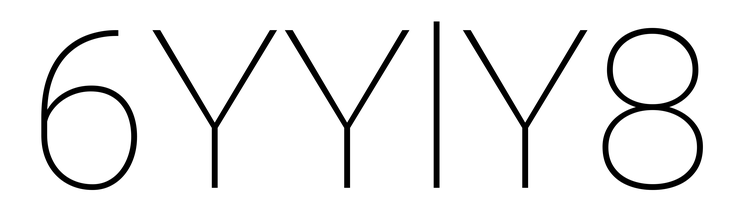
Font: Roboto_Thin